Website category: jobs
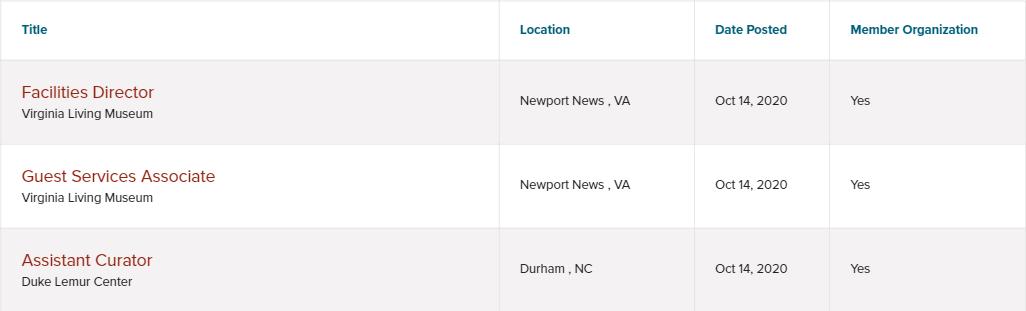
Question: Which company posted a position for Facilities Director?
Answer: Virginia Living Museum

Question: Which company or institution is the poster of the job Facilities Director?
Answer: Virginia Living Museum

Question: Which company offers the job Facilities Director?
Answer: Virginia Living Museum

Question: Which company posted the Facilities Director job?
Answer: Virginia Living Museum

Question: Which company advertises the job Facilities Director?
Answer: Virginia Living Museum

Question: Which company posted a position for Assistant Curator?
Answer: Duke Lemur Center

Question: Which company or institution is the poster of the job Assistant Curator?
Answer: Duke Lemur Center

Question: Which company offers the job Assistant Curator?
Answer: Duke Lemur Center

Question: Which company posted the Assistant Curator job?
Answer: Duke Lemur Center

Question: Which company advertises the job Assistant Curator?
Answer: Duke Lemur Center

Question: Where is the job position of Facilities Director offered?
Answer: Newport News , VA

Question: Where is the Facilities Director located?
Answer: Newport News , VA

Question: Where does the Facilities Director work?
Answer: Newport News , VA

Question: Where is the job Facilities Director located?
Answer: Newport News , VA

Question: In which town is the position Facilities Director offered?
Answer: Newport News , VA

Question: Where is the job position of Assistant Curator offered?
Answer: Durham , NC

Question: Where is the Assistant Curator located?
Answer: Durham , NC

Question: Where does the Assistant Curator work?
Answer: Durham , NC

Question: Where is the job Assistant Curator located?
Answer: Durham , NC

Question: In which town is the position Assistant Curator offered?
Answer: Durham , NC

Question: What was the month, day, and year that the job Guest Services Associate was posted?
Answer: Oct 14, 2020

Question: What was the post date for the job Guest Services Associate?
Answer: Oct 14, 2020

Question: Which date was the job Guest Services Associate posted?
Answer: Oct 14, 2020

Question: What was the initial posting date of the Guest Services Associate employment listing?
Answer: Oct 14, 2020

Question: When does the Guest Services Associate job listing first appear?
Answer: Oct 14, 2020

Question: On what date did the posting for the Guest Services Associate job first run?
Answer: Oct 14, 2020

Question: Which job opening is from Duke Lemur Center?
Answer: Assistant Curator

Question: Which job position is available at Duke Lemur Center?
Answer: Assistant Curator

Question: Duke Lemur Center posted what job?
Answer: Assistant Curator

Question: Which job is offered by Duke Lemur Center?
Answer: Assistant Curator

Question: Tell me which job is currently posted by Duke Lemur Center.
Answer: Assistant Curator

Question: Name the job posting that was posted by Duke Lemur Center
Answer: Assistant Curator

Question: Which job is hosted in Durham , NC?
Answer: Assistant Curator

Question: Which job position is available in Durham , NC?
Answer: Assistant Curator

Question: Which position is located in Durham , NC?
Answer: Assistant Curator

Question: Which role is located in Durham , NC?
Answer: Assistant Curator

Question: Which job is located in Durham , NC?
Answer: Assistant Curator

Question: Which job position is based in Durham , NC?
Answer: Assistant Curator